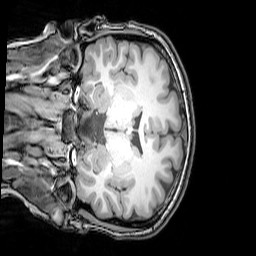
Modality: T1w
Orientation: coronal
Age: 22
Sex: female
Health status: healthy
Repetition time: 0.081 s
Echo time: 0.037 s